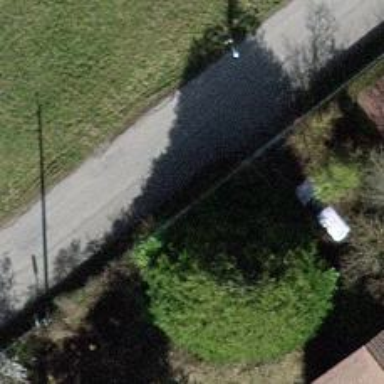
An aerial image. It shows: Minor power line with three cables.